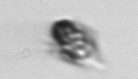
Label: Mesodinium